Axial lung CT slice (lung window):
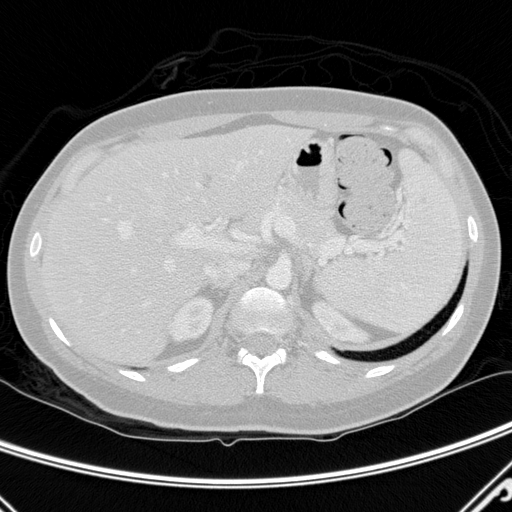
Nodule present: no